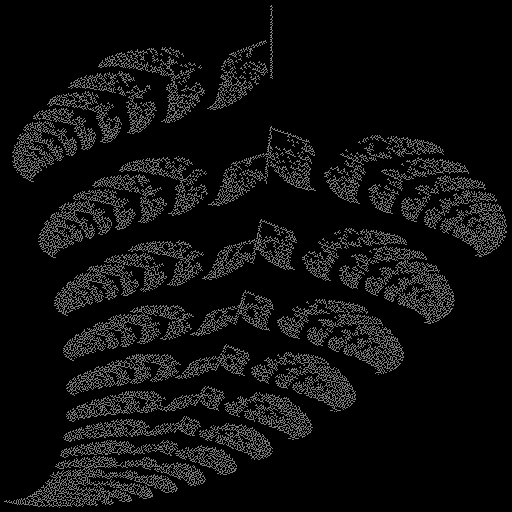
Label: spleenwort_fern